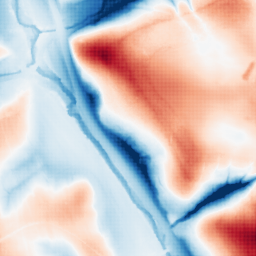
Category: edge_preserving
Decomposition family: guided
Decomposition parameters: radius: 32
eps: 0.1
Upsampling method: sinc_blackman
Upsampling parameters: scale: 8
kernel_size: 16
Upsampling scale: 8